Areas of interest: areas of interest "Library"
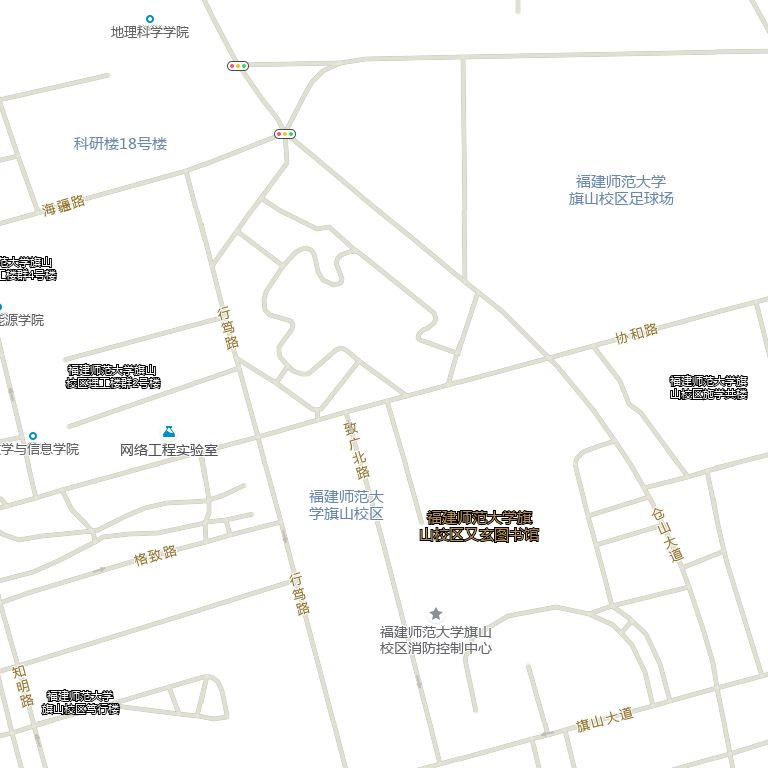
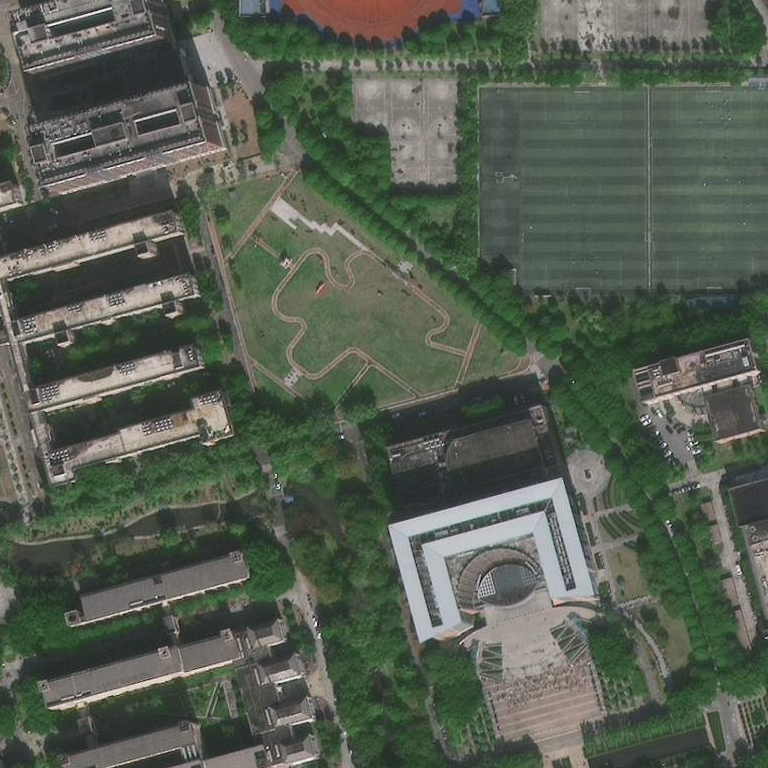